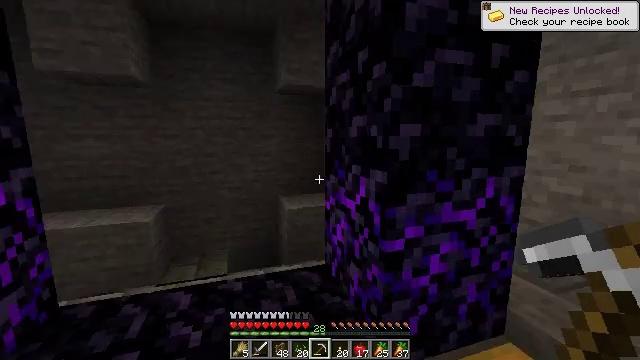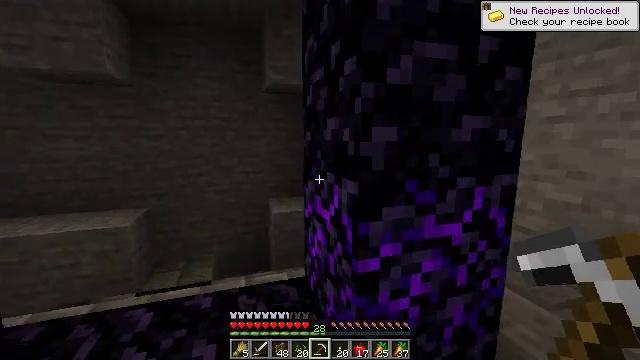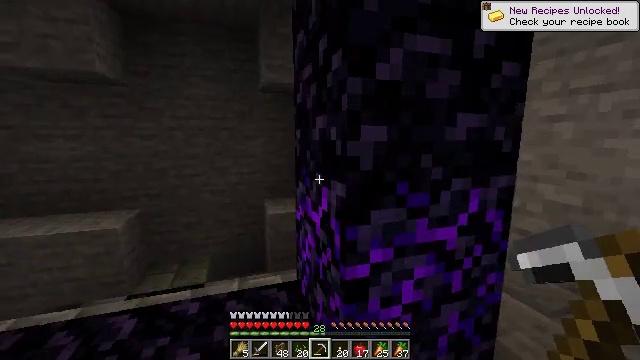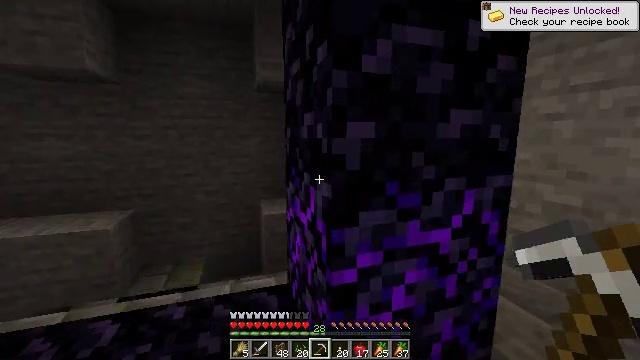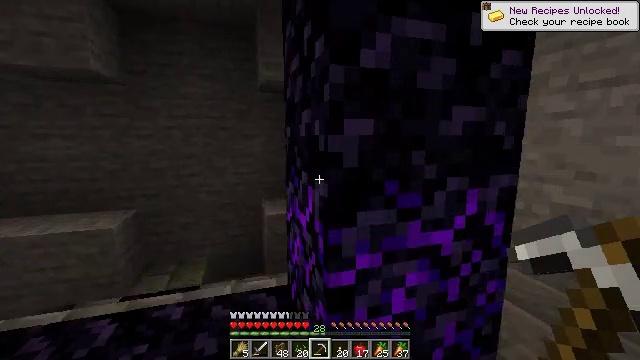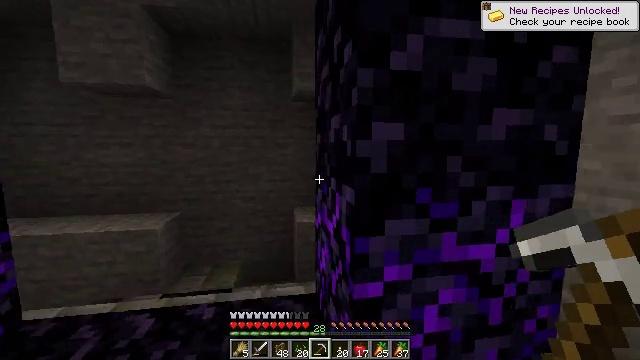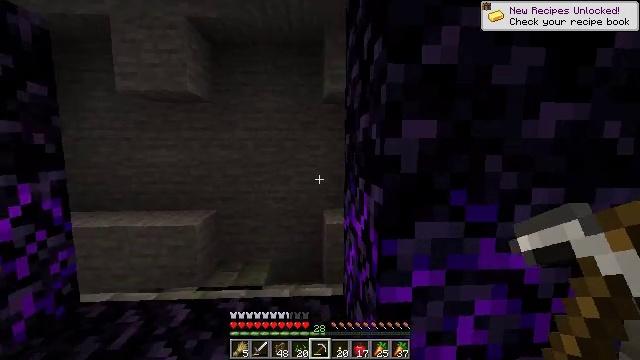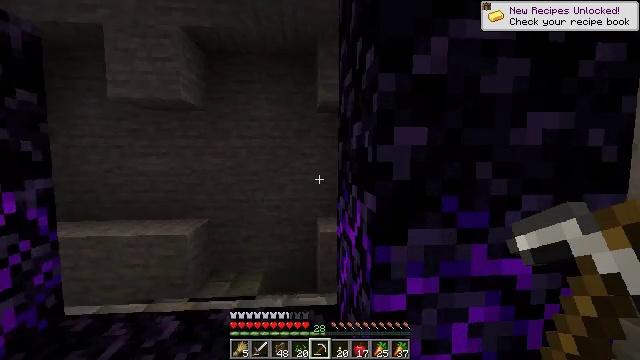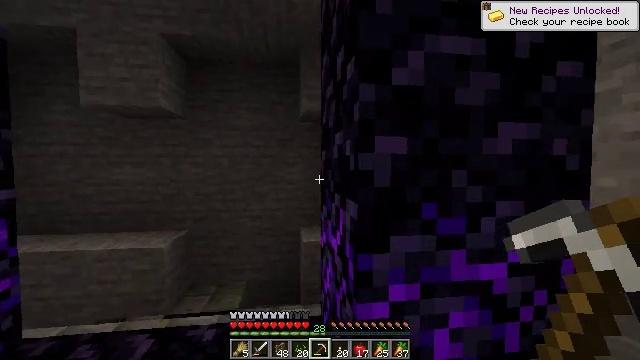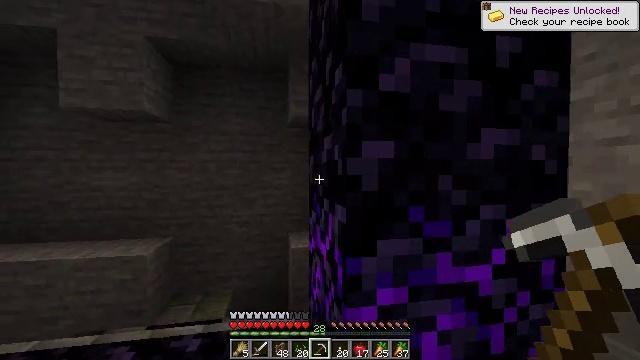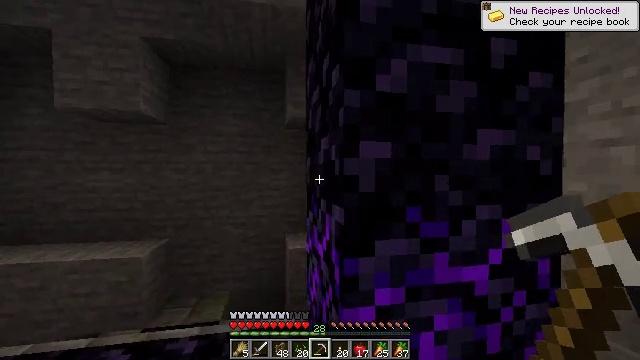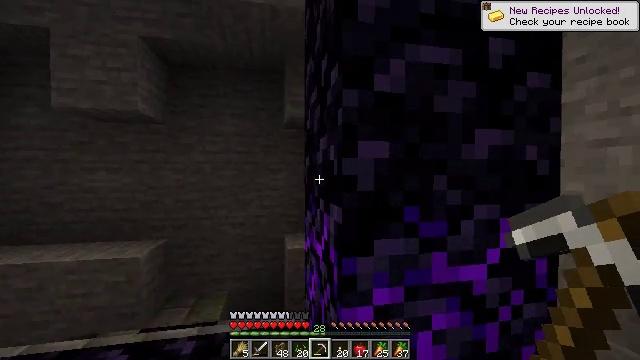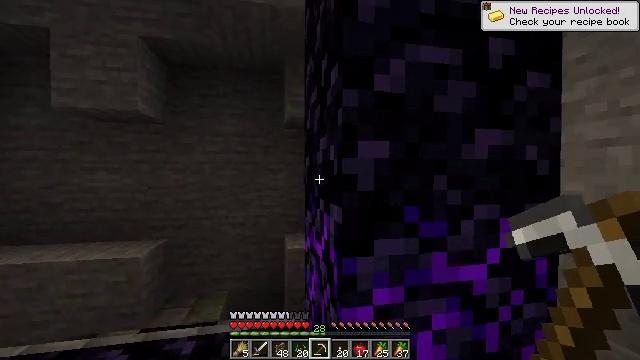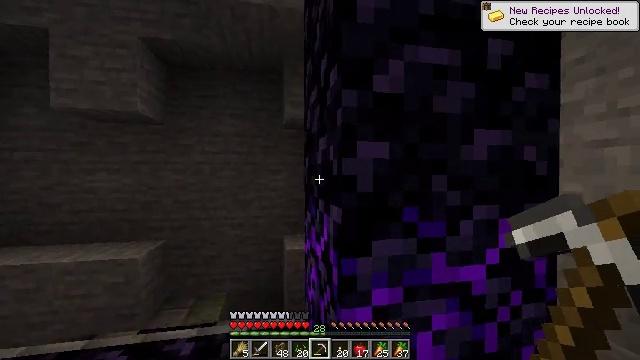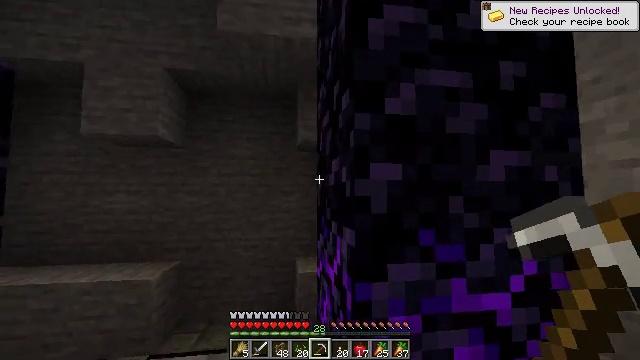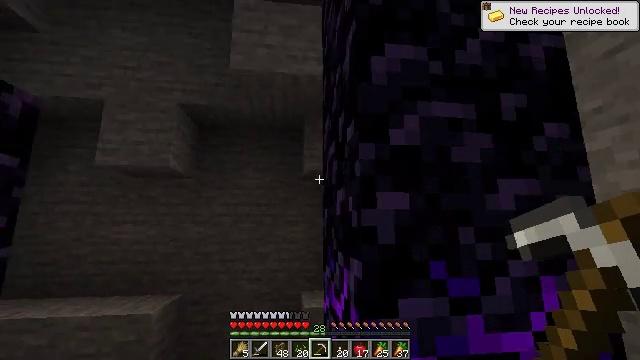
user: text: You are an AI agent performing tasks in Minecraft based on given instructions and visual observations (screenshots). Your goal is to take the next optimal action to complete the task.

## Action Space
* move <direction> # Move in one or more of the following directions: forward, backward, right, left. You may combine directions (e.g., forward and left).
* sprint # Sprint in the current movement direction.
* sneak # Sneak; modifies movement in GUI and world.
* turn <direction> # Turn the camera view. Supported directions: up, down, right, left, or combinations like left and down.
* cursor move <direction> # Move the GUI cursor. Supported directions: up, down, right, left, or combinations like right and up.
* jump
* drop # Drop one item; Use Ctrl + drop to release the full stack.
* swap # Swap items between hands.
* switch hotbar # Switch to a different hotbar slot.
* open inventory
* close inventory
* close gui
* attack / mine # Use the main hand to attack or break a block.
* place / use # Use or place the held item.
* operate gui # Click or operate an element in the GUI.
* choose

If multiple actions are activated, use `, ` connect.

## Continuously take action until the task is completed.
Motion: motion action
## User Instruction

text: Mine a chest to move it.
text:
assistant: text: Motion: move forward and move right
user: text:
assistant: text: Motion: no_op
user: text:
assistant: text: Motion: no_op
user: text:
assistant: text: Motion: turn left
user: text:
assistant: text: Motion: turn left and up
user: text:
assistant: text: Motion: turn left
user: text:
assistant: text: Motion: turn right and up
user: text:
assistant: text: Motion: turn right and up
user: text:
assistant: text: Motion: turn right and up
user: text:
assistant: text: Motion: no_op
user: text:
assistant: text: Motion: no_op
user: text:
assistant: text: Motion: no_op
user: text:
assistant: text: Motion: no_op
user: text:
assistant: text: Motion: turn left and up
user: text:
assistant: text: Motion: turn left and up
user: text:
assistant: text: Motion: turn right and up
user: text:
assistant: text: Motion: turn right and up
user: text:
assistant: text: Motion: turn right and up
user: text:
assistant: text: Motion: turn right and up
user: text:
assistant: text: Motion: turn up
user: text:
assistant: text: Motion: turn up
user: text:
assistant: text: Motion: turn up
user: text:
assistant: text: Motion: no_op
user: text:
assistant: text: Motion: no_op
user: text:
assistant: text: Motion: no_op
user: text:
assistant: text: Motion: no_op
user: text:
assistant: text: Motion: no_op
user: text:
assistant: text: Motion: no_op
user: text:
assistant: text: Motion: turn left
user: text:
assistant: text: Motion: turn left and down